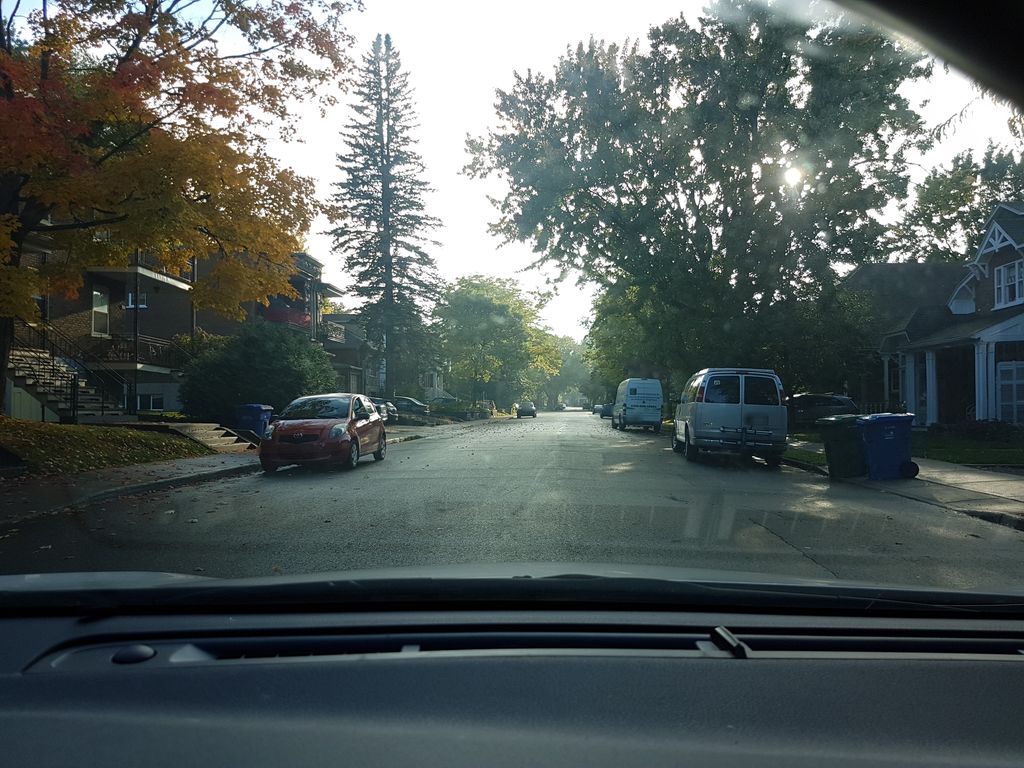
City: quebec_city